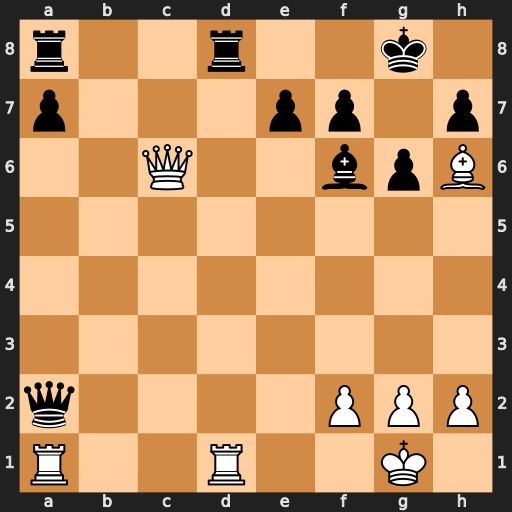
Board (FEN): r2r2k1/p3pp1p/2Q2bpB/8/8/8/q4PPP/R2R2K1
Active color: w
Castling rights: -
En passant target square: -
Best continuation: Qxa8 Qxf2+ Kxf2